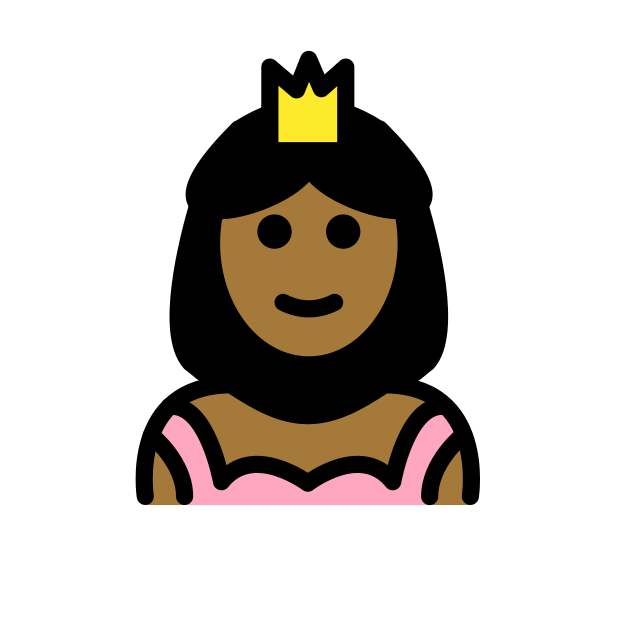
princess: medium-dark skin tone